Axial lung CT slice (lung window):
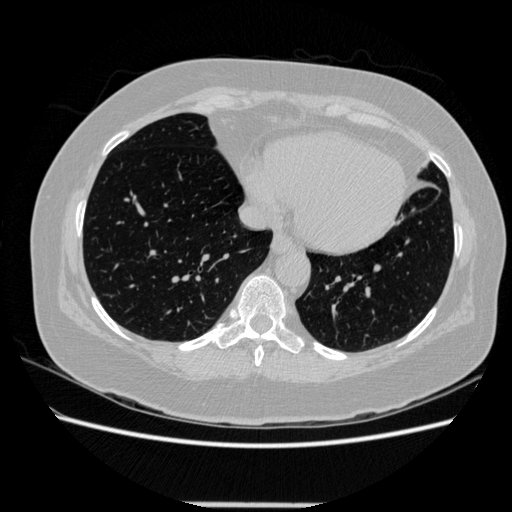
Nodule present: no